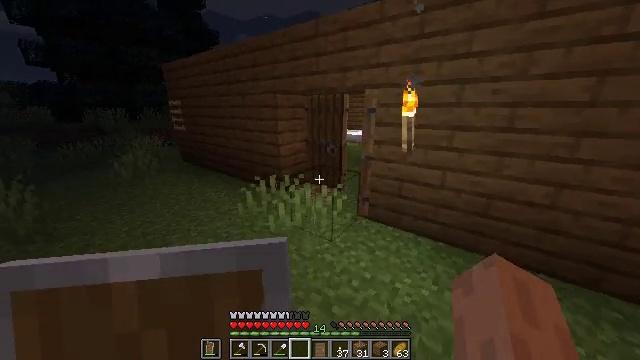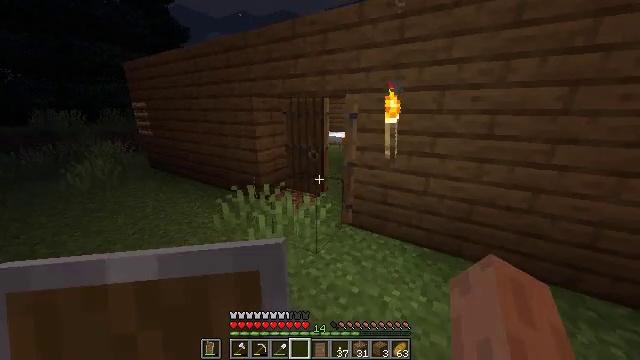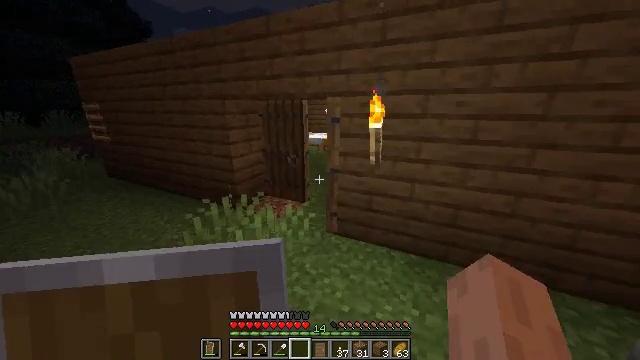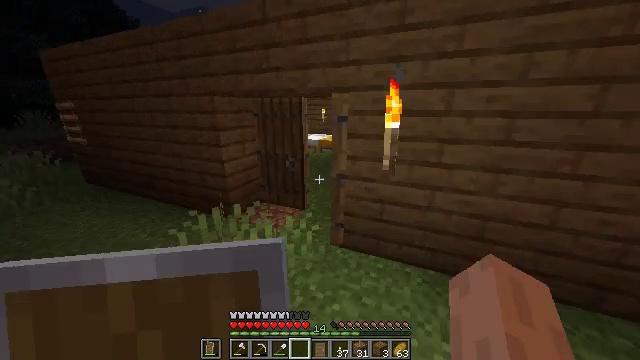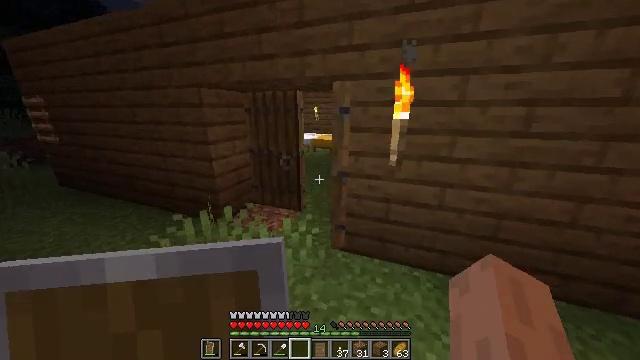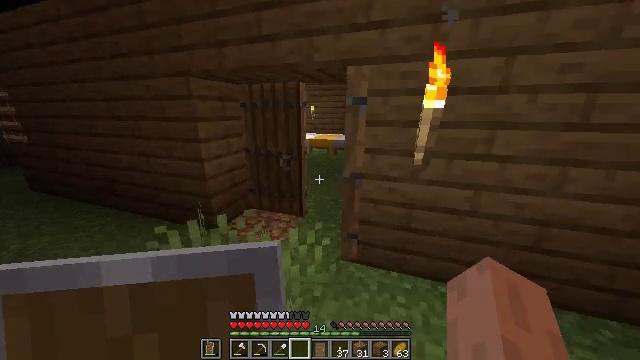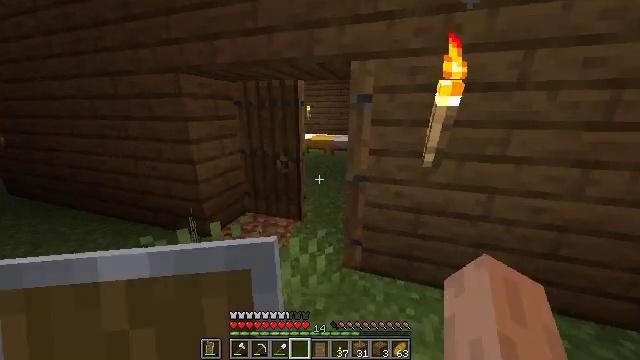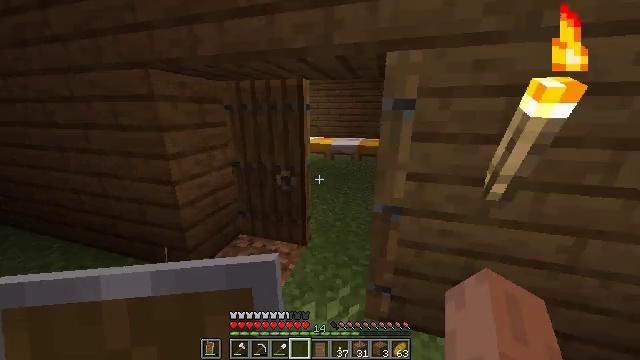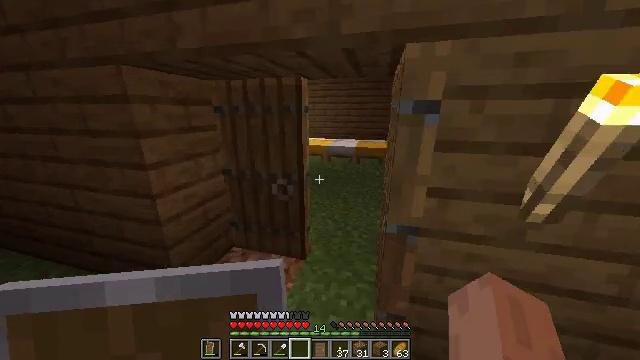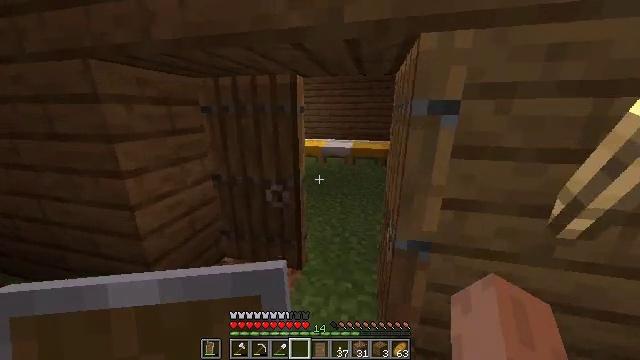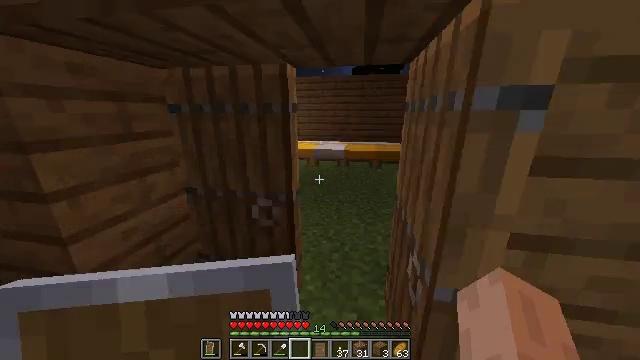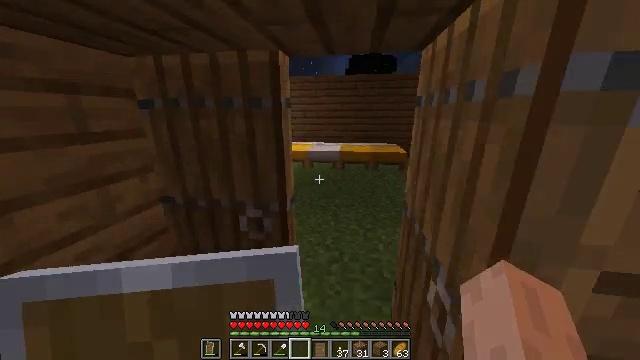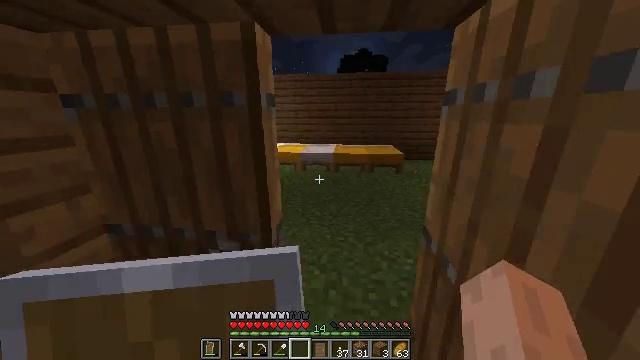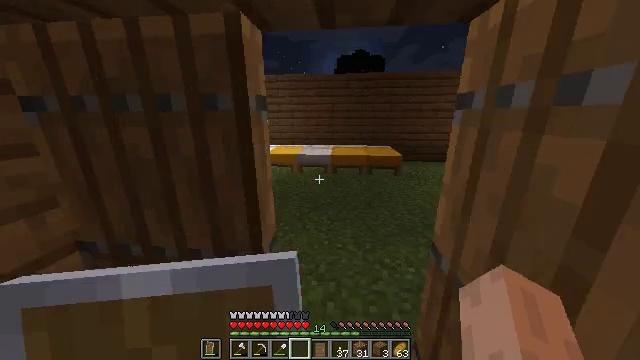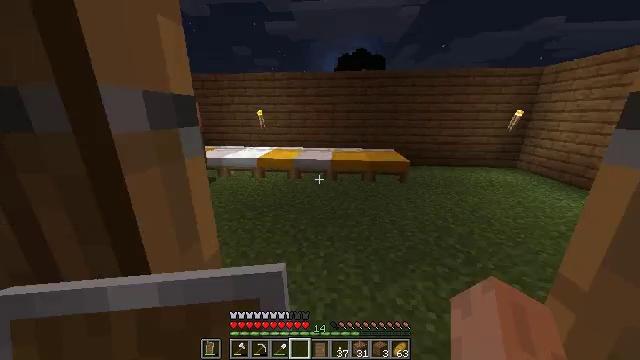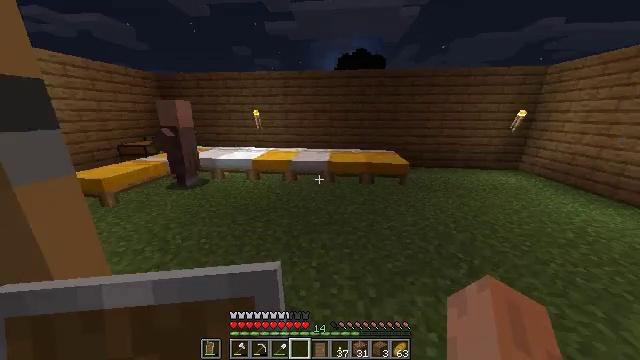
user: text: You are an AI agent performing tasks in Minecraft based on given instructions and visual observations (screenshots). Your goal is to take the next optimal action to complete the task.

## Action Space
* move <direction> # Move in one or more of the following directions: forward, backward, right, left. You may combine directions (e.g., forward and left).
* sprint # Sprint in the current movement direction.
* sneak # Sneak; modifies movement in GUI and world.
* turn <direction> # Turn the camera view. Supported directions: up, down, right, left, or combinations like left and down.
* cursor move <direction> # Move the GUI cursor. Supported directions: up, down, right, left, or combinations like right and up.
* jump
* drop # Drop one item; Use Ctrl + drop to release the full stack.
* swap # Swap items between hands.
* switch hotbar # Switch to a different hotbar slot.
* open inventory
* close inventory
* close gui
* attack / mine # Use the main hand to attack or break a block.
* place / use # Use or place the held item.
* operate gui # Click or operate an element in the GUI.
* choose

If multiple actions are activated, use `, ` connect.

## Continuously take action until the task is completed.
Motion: motion action
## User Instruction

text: Left click on the bell to mine it.
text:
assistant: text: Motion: move forward and move left, sprint, turn right
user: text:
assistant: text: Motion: move forward and move left, sprint, turn right
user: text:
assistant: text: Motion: move forward and move left, sprint, turn right
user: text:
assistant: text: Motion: move forward and move left, sprint, turn right
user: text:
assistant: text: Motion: move forward and move left, sprint, turn right
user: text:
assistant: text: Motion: move forward, sprint, turn right
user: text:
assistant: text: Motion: move forward, sprint, turn right
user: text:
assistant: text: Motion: move forward, sprint, turn right
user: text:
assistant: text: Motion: move forward, sprint, turn right
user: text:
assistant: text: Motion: move forward, sprint, turn right
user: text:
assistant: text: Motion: move forward, sprint, turn right
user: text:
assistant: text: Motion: move forward, sprint, turn right
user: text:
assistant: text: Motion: move forward, sprint
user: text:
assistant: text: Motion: move forward, sprint
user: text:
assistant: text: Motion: move forward and move right, sprint
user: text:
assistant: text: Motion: move forward and move right, sprint
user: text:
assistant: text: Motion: move forward and move right, sprint
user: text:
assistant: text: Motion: move forward and move right, sprint, turn left and down
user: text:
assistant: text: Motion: move forward and move right, sprint, turn left and down
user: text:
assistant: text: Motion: move forward and move right, turn left
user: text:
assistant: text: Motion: turn left and down
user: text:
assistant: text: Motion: turn left and down
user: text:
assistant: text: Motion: turn left
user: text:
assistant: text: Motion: turn left
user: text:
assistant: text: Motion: turn left
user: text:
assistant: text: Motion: turn up
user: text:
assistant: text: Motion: no_op
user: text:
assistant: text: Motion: no_op
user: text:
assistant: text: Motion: no_op
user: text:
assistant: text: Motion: no_op